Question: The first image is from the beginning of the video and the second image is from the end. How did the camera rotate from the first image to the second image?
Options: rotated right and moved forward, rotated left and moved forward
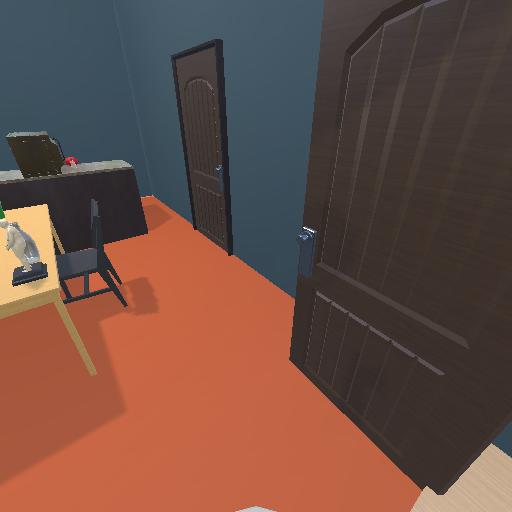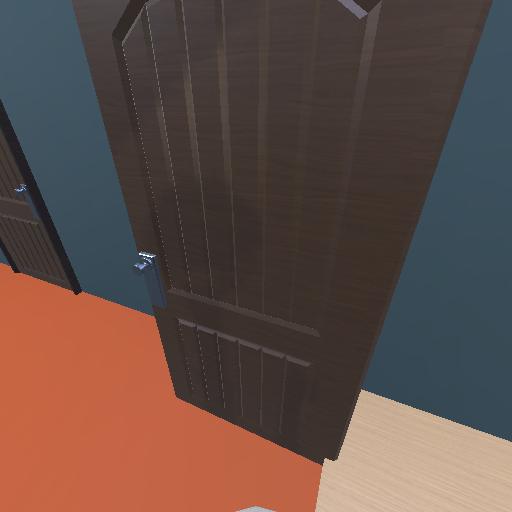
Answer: rotated right and moved forward